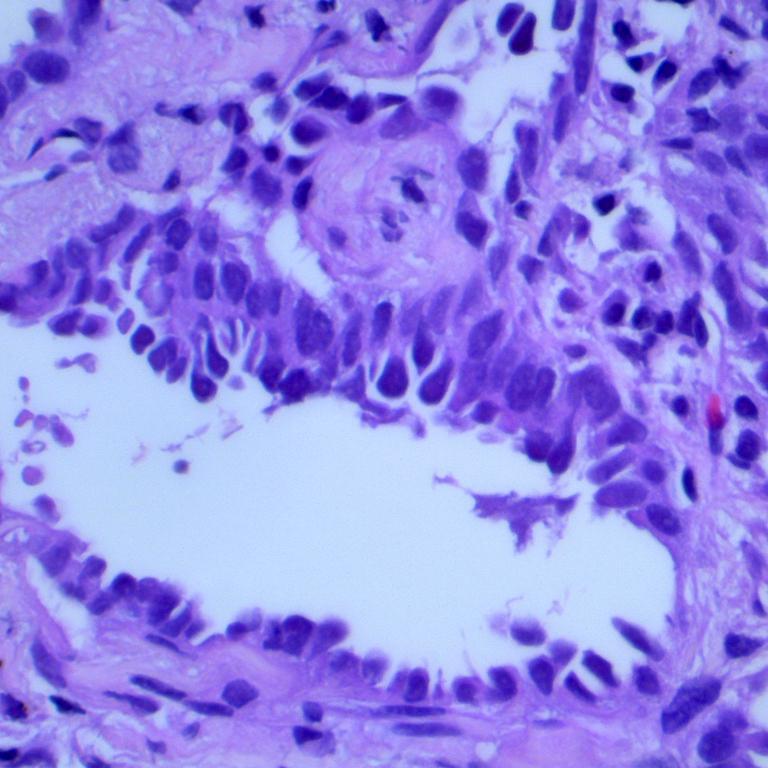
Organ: lung
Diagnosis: adenocarcinomas